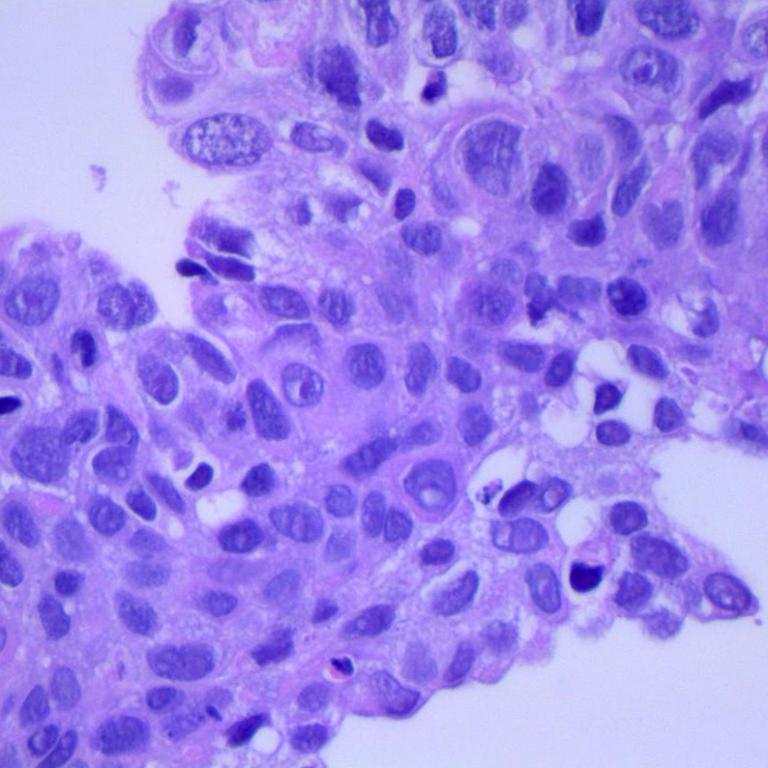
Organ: lung
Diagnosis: squamous carcinomas